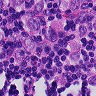
Metastatic tissue present: yes